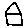
Label: house